Interaction volume radius: 5 \u00c5
Interaction volume height: 25 \u00c5
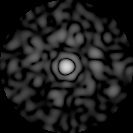
Disorder parameter: 0.8368